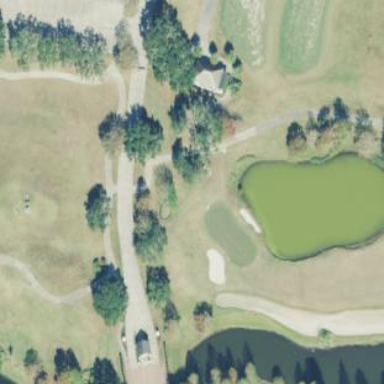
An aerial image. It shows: Water hazard on golf course. The hazard is natural water feature.